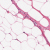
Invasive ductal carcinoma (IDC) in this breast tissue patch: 0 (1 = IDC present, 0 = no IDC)